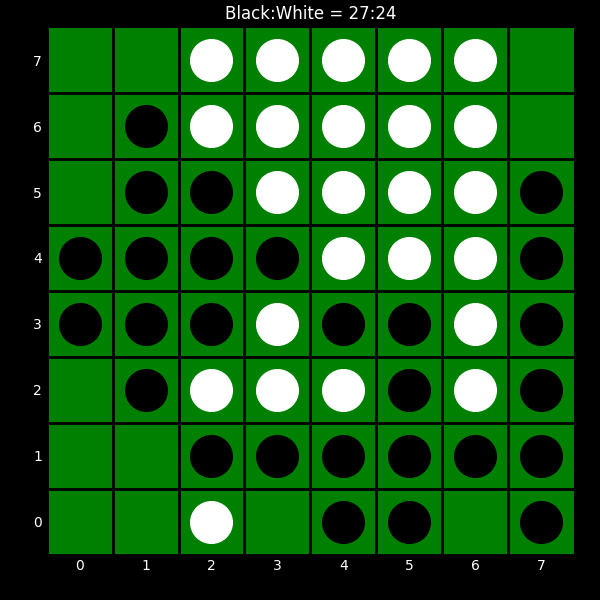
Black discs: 27
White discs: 24